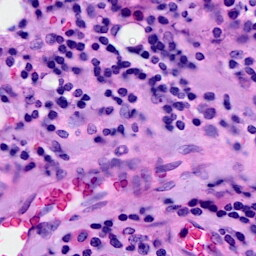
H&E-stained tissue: Breast